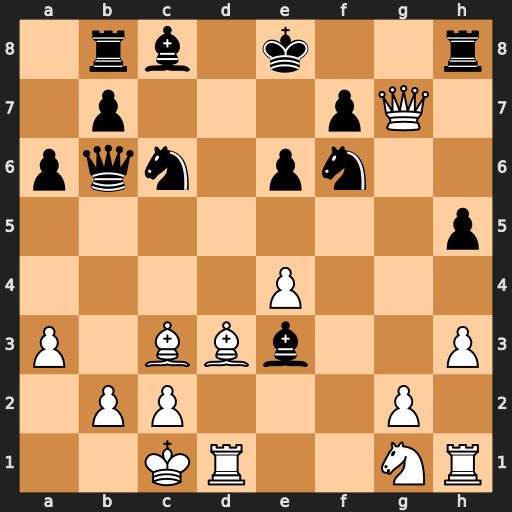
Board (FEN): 1rb1k2r/1p3pQ1/pqn1pn2/7p/4P3/P1BBb2P/1PP3P1/2KR2NR
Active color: w
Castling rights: k
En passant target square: -
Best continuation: Kb1 Rg8 Qxf6